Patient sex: M
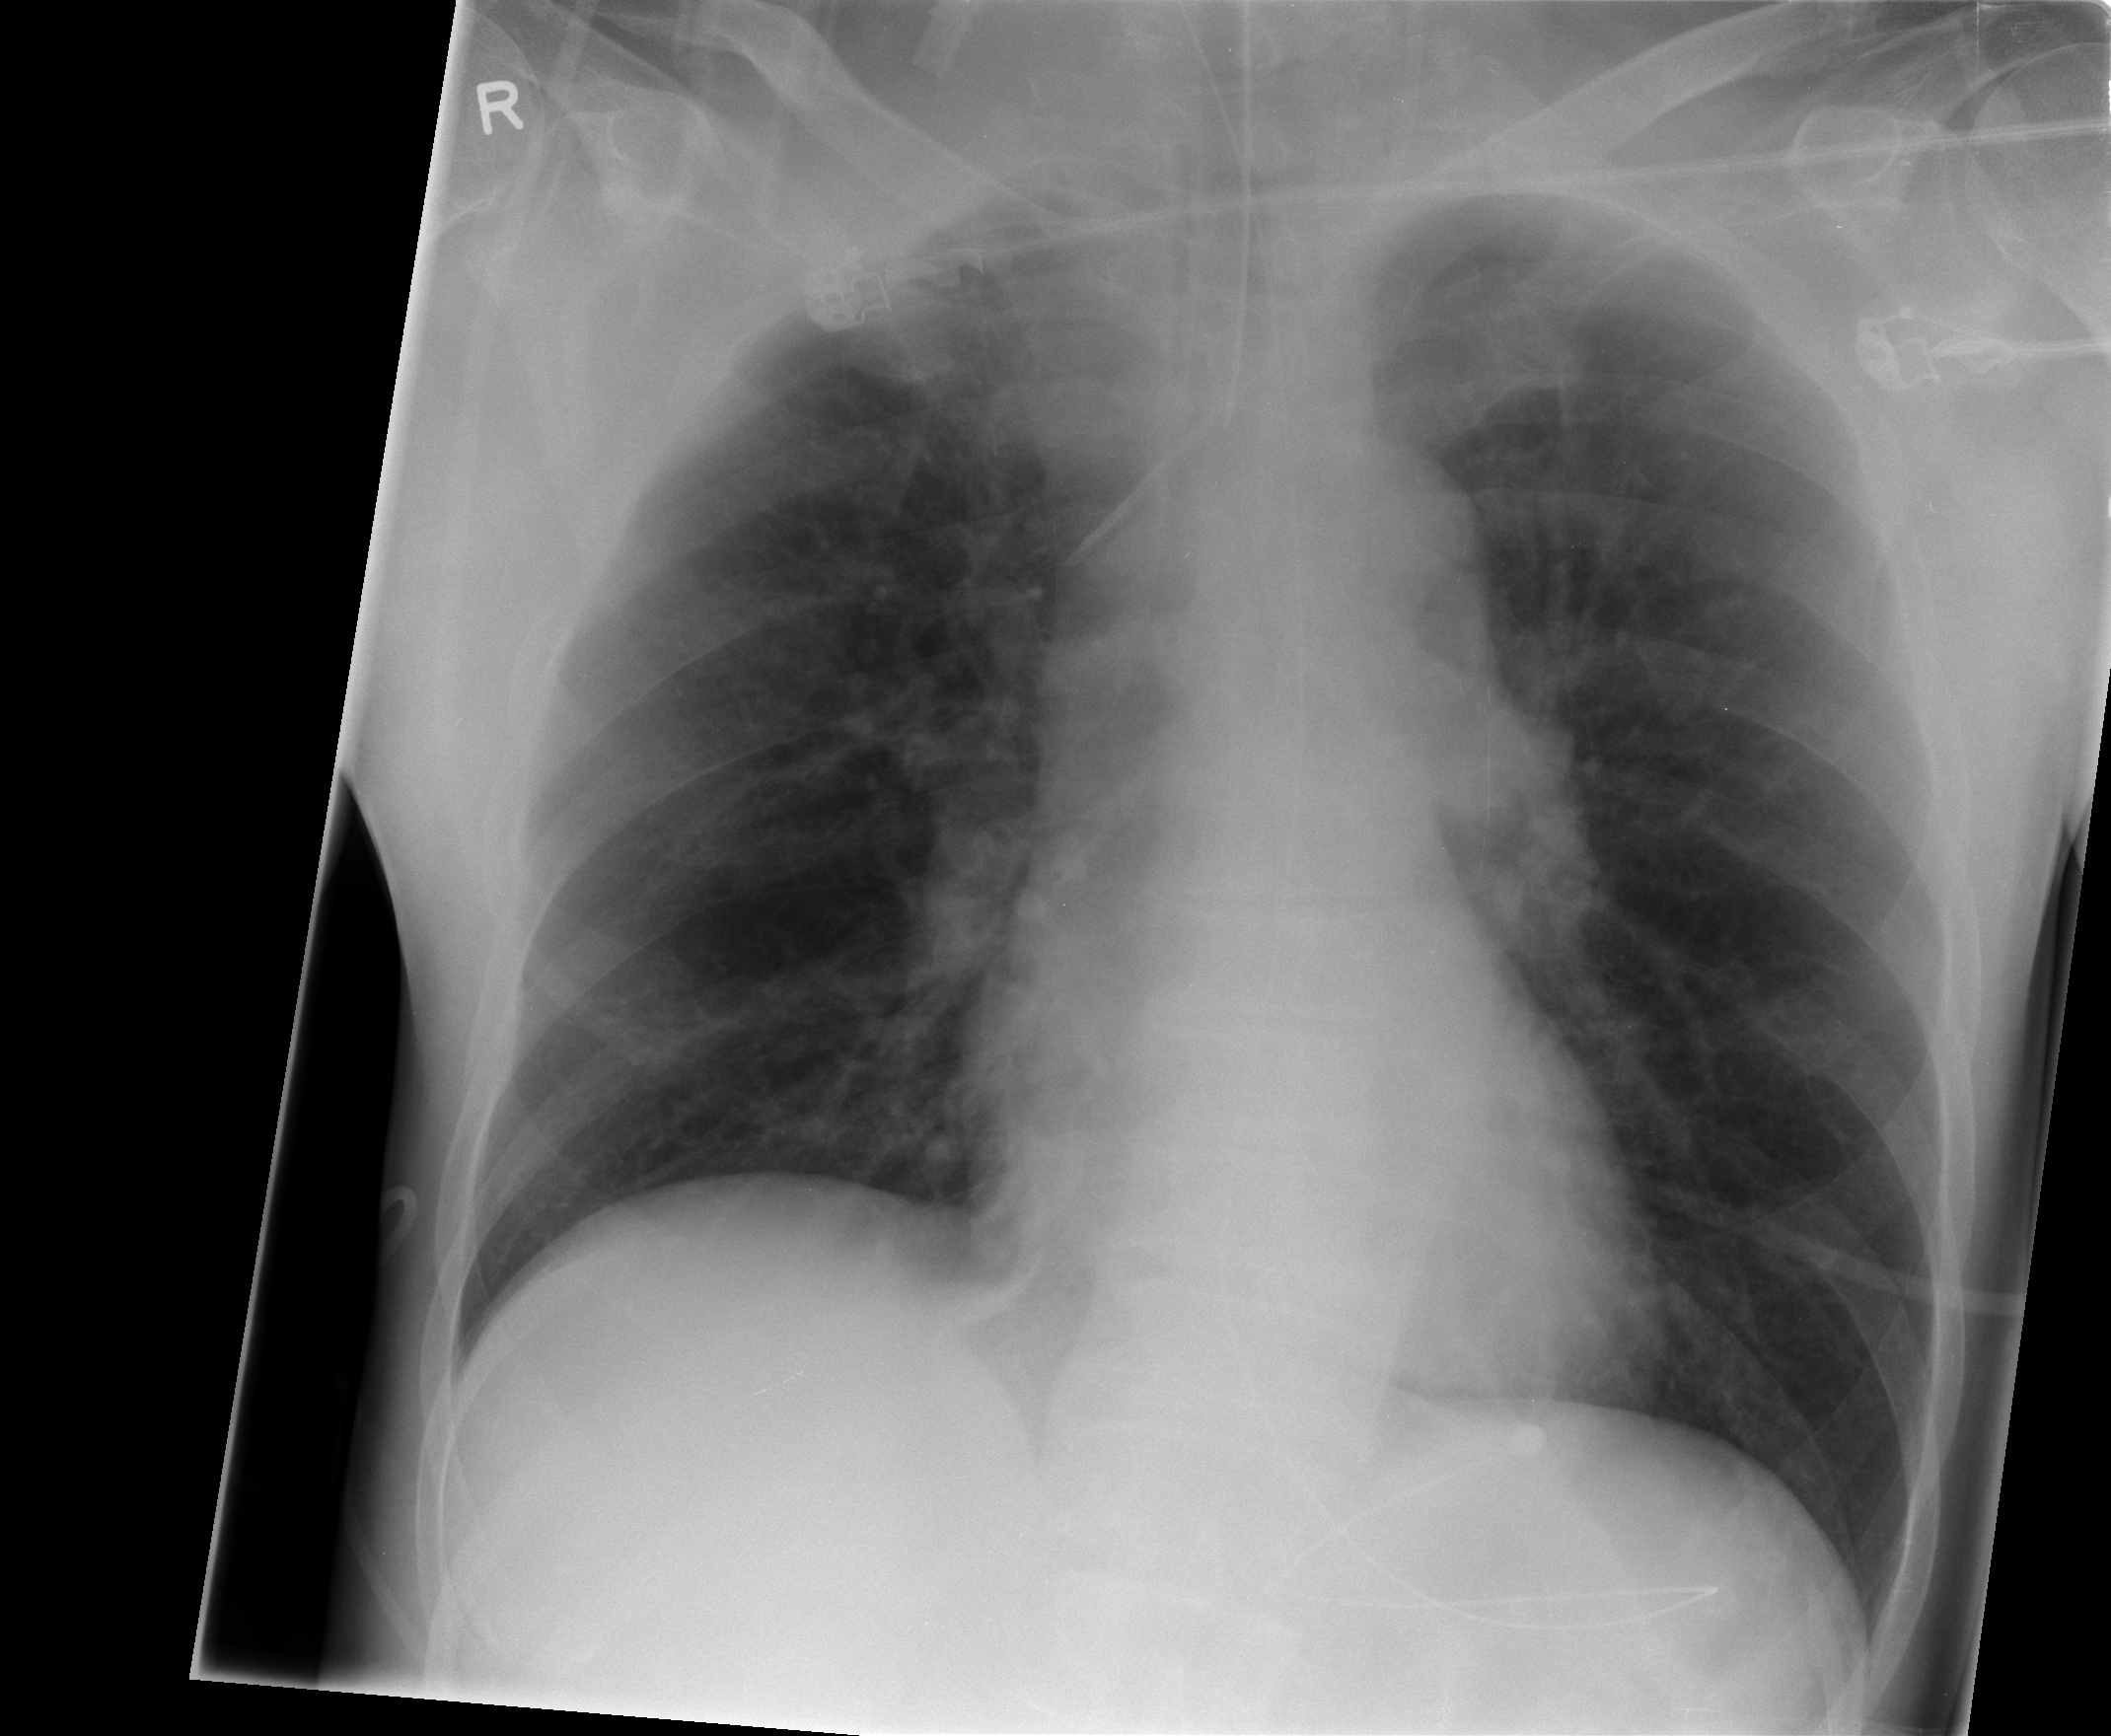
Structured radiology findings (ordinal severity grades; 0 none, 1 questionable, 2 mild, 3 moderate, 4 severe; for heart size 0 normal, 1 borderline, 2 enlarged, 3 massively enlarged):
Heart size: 0
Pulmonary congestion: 2
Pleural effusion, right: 0
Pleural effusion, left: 0
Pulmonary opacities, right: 0
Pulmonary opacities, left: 0
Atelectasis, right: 0
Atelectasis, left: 0